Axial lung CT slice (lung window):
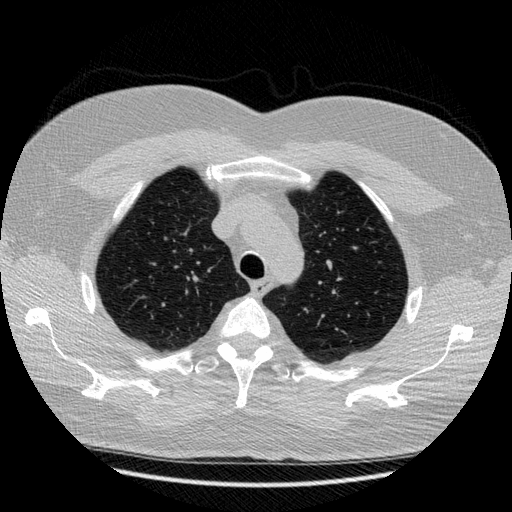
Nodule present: no